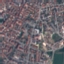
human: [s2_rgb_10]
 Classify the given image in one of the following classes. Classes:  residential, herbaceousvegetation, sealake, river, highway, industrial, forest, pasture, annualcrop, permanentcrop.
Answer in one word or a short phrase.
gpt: Residential